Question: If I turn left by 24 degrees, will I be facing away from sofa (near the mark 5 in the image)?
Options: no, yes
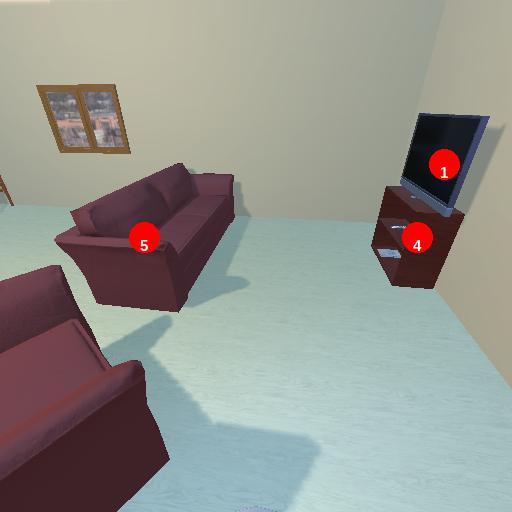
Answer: no